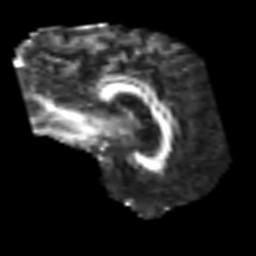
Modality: FA
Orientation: sagittal
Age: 47
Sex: male
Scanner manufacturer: siemens
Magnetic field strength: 3 T
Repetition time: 3.2 s
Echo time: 0.081 s